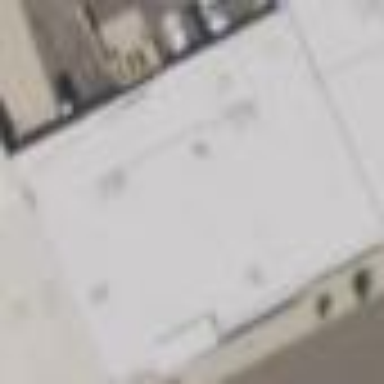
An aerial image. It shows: Retail building.